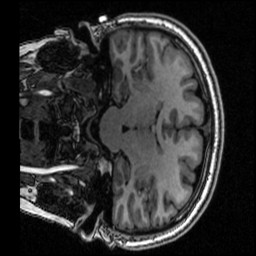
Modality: T1w
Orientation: coronal
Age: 23
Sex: female
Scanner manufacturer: siemens
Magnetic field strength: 3 T
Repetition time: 2.53 s
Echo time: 0.00126 s